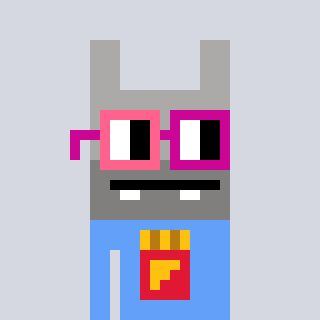
a pixel art character with square pink and red glasses, a rabbit-shaped head and a blue-colored body on a cool background